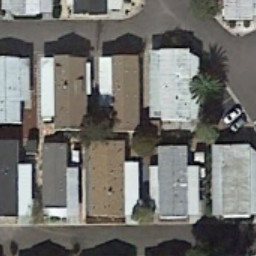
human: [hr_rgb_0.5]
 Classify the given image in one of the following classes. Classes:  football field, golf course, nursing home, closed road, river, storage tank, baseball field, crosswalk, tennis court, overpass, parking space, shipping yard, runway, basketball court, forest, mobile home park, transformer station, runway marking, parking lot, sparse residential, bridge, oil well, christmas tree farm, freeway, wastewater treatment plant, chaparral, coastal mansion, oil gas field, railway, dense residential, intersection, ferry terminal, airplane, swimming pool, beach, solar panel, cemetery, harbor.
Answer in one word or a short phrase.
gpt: mobile home park